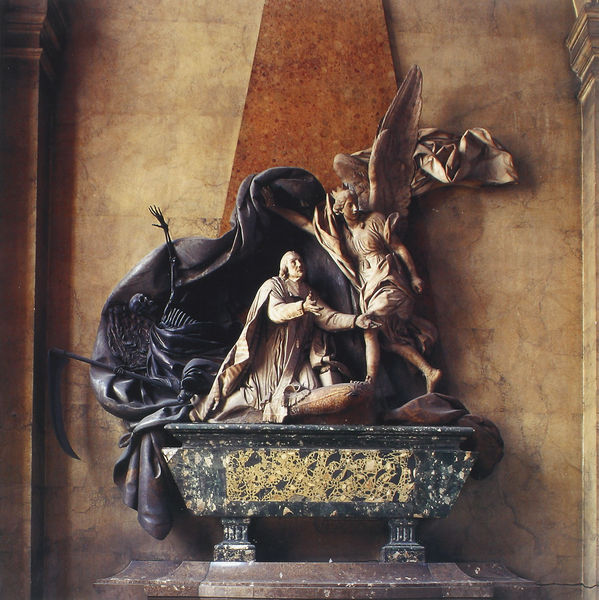
Titel: Grabmal für Languet de Gergy
Künstler: Michel-Ange Slodtz
Standort: Paris, St. Sulpice (EU - F - Ile-de-France)
Schlagwörter: flügel, gemälde, hand, geste, schwarz, tuch, wand, architektur, arm, stein, tod, tot, öl, gold, engel, statue, empore, stuck, podest, foto, becken, allegorie, wanne, skelett, sarg, flehen, bitte, sense, epitaph, nach rechts schauen